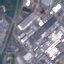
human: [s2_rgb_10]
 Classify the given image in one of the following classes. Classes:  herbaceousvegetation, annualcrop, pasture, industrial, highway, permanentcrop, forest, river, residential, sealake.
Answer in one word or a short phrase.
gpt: Industrial